Question: I'm trying to get the Google Maps API v3 key. I read a lot of tutorials all are about Google Map API V3 but when go to Google API console and in services I did not get this API. However, Google Map javascript API V3 is lies there but it gives the client ID not the API key.

Kindly guide me how can i get it?
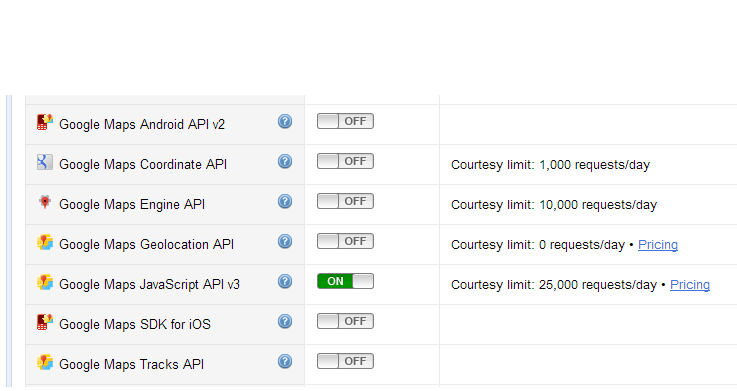
Answer: Have you seen <URL> ?
> - <URL>- - -
Then you have to use it in your webpages with
'''
<script async defer src="https://maps.googleapis.com/maps/api/js?key=YOUR_API_KEY&callback=initMap">
'''
And replace 'YOUR_API_KEY' by the API key you just generated.
Here, 'initMap' is the name of the method executed once GoogleMaps is fully loaded ; you can remove or rename this parameter depending what you need
Do you experience any issue with this step-by-step ? It worked for me.